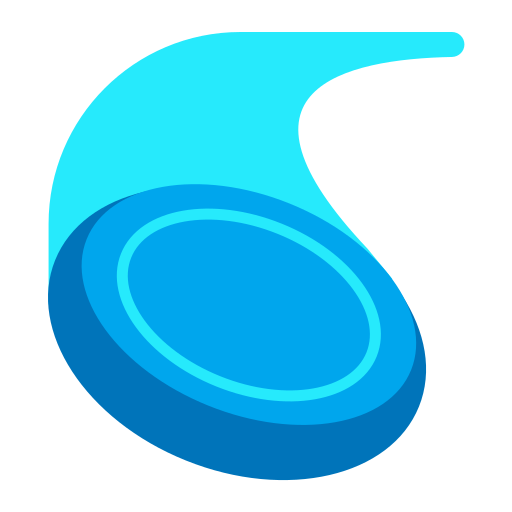
flying disc flat